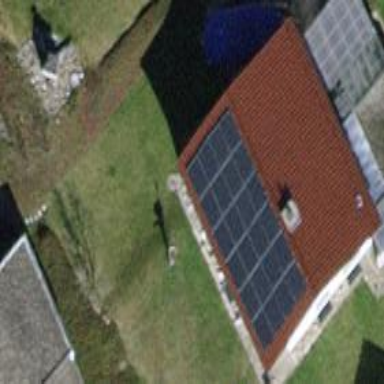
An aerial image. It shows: Solar power generator using photovoltaic method with solar photovoltaic panel types.